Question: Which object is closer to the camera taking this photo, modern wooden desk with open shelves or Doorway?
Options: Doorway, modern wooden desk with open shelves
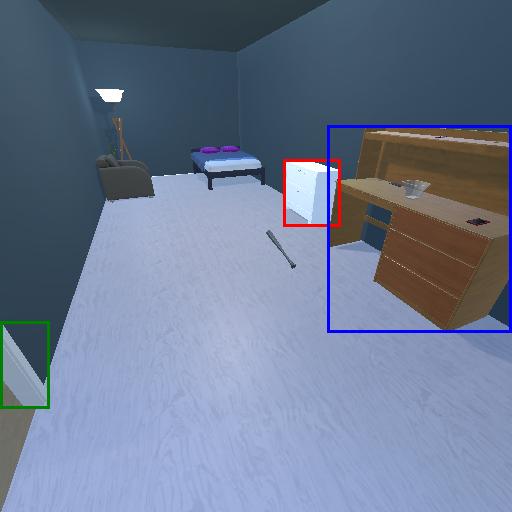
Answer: Doorway